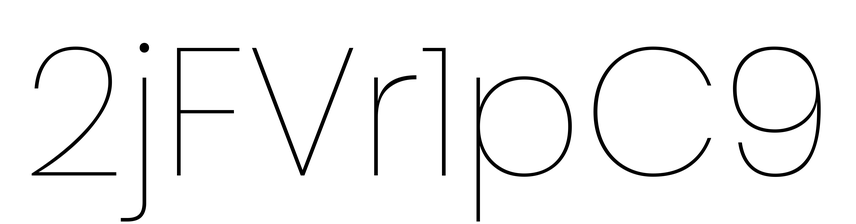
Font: Poppins-Thin